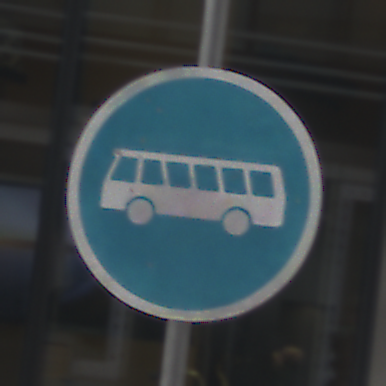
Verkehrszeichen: Busssonderstreifen
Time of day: Midday
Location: Outdoor (Urban)
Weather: Overcast
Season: NotSpecified
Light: Natural